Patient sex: M
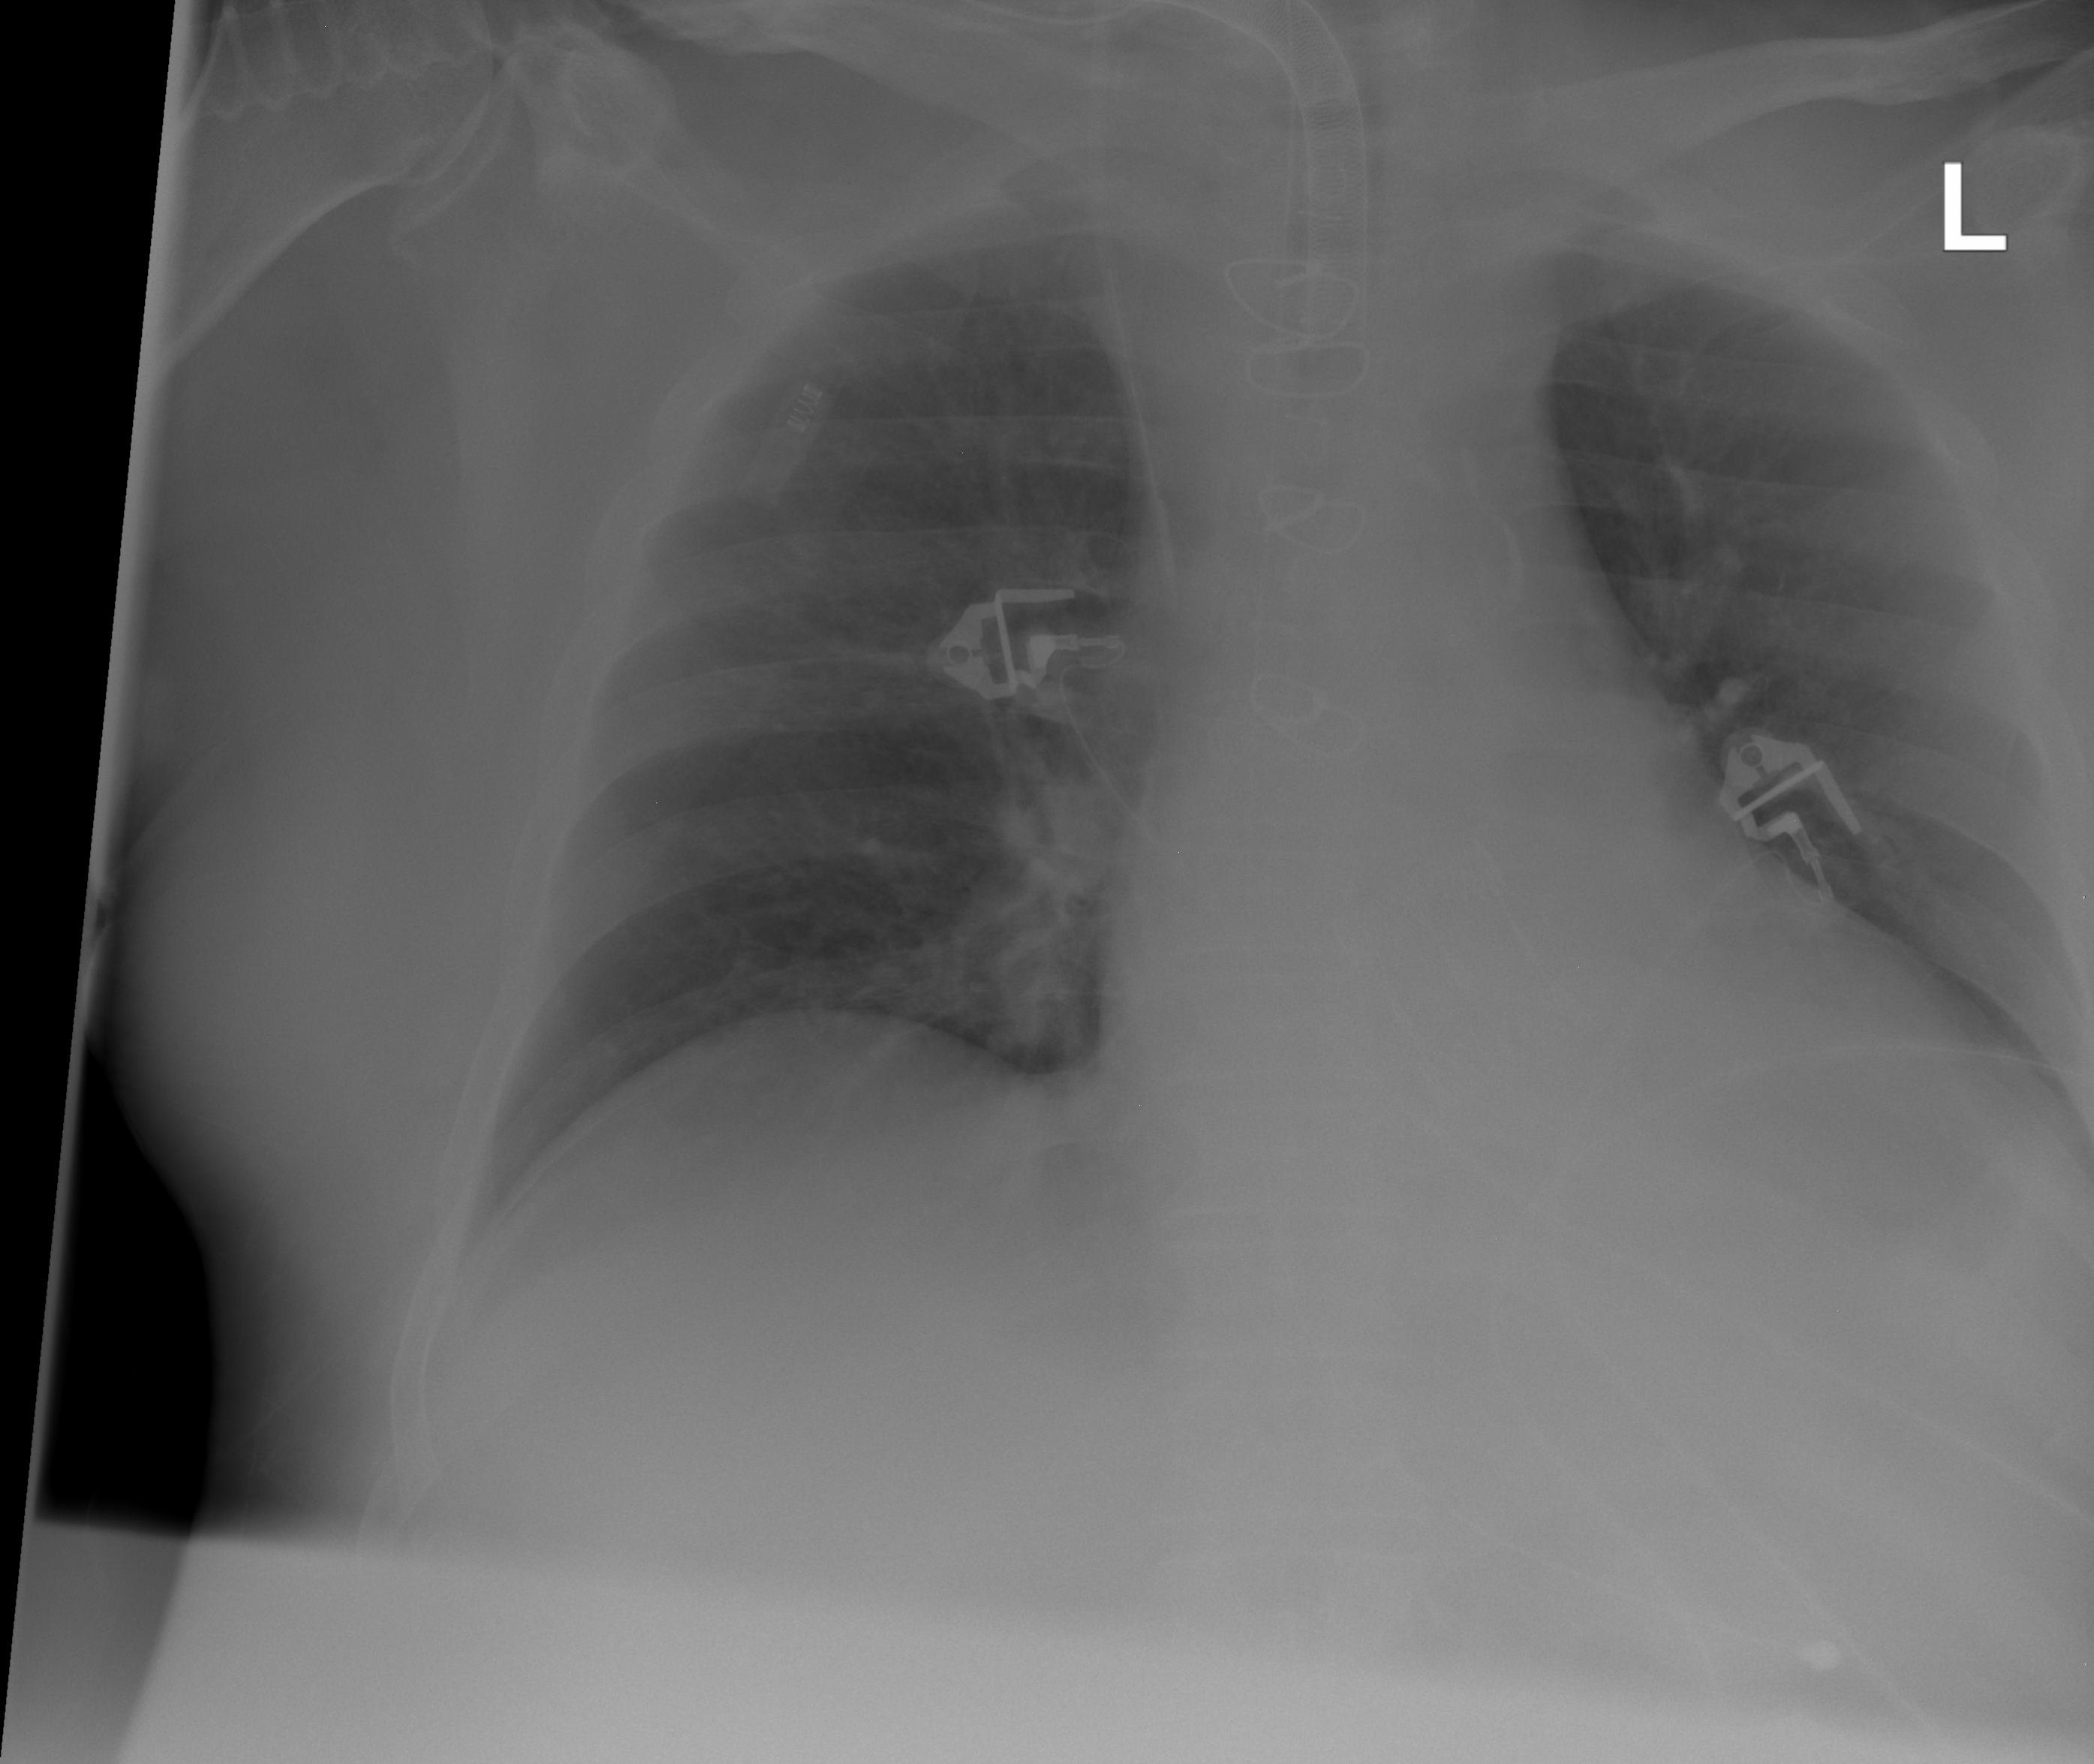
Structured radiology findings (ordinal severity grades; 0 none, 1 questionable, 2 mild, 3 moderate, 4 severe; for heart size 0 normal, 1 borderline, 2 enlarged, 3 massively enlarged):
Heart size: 1
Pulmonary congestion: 2
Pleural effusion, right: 0
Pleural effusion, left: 1
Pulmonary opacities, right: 0
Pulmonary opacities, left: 0
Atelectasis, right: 2
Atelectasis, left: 2